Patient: sex M, age 48
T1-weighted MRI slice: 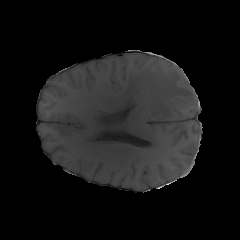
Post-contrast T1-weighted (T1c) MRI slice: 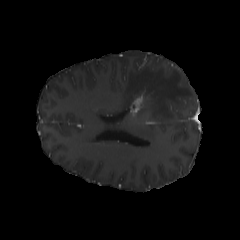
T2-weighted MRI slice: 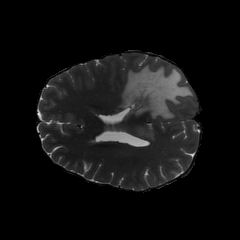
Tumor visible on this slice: yes
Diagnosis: Glioblastoma, IDH-wildtype
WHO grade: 4